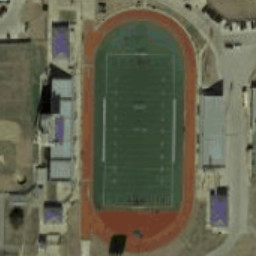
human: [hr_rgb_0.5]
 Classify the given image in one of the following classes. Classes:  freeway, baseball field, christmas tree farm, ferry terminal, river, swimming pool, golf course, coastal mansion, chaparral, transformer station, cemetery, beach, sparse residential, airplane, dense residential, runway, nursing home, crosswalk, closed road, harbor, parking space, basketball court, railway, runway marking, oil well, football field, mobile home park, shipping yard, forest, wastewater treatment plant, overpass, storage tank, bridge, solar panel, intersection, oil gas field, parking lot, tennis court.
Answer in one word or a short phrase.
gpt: football field